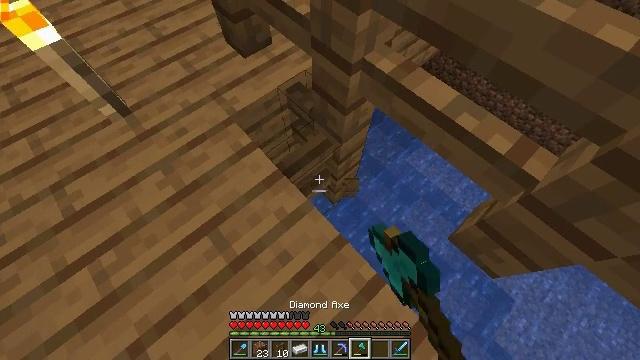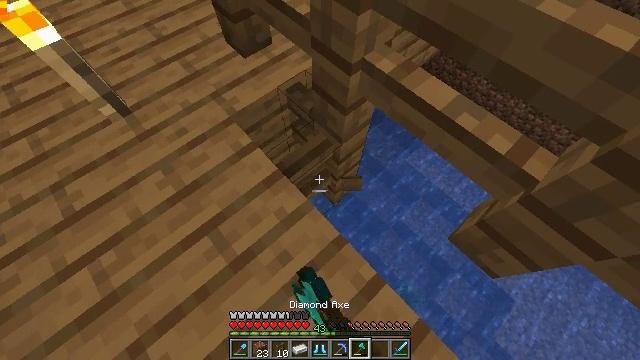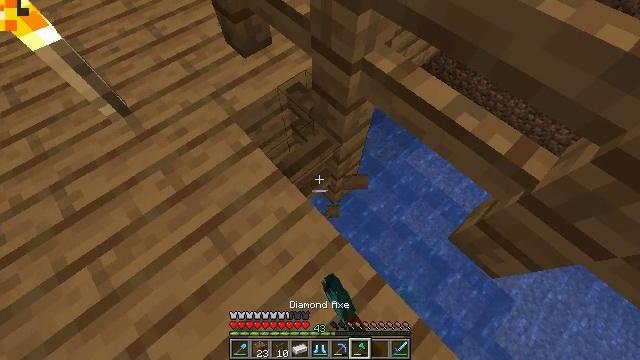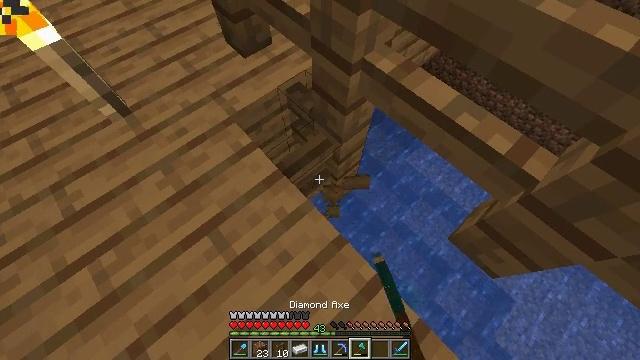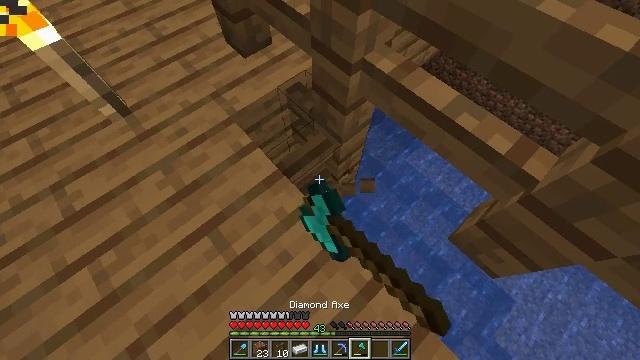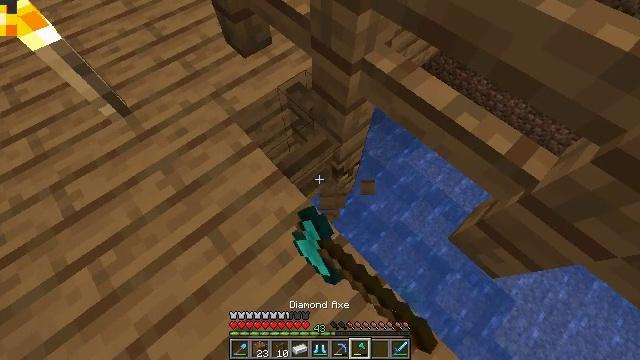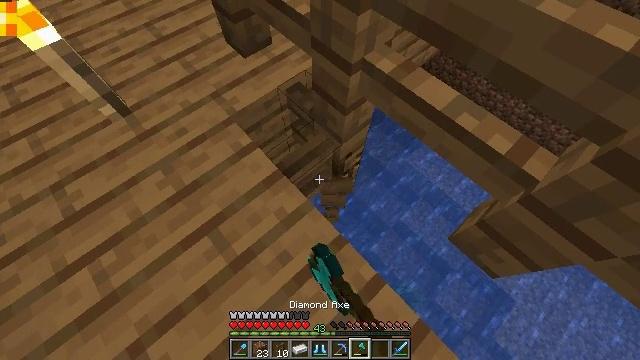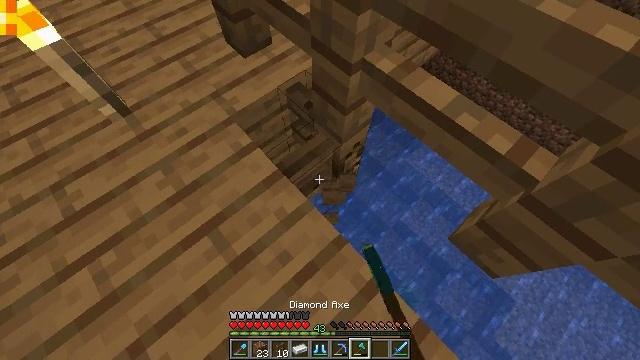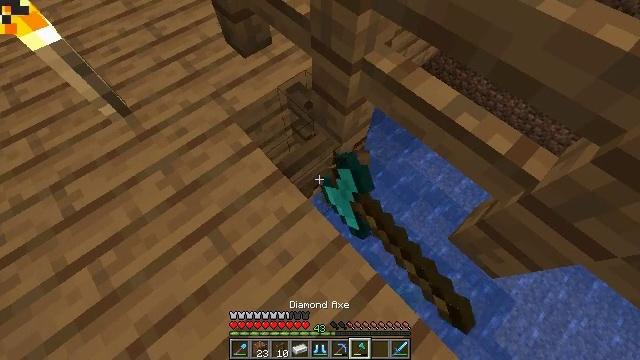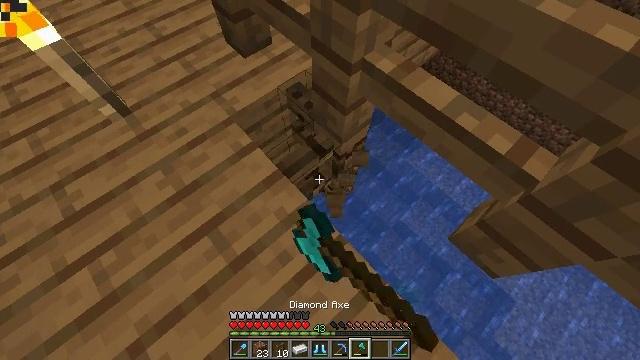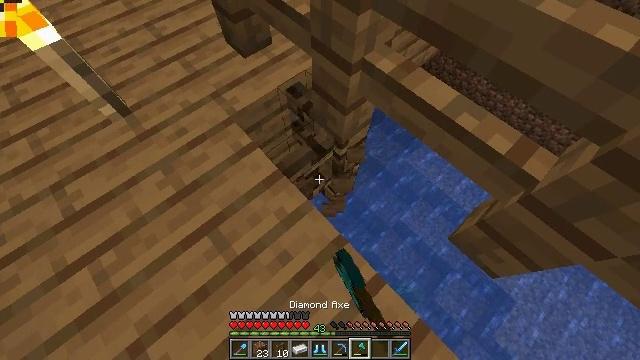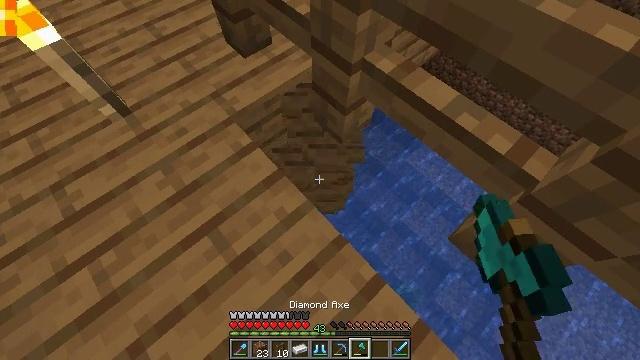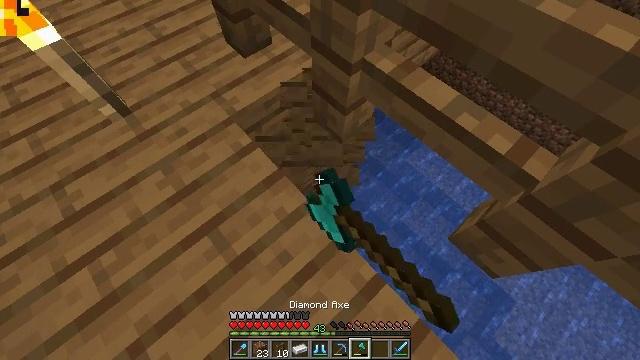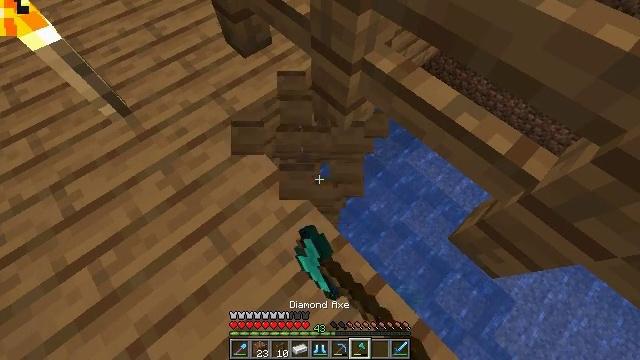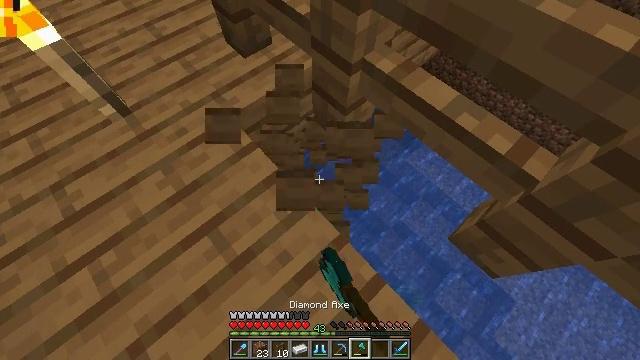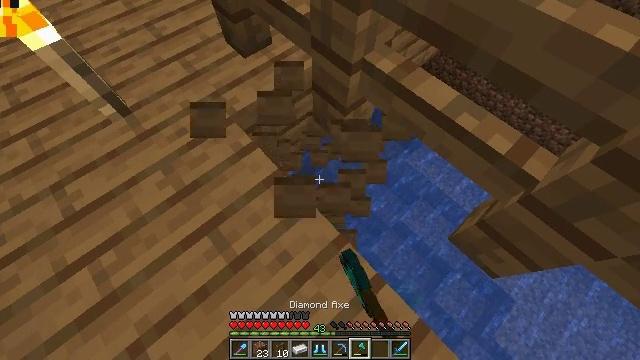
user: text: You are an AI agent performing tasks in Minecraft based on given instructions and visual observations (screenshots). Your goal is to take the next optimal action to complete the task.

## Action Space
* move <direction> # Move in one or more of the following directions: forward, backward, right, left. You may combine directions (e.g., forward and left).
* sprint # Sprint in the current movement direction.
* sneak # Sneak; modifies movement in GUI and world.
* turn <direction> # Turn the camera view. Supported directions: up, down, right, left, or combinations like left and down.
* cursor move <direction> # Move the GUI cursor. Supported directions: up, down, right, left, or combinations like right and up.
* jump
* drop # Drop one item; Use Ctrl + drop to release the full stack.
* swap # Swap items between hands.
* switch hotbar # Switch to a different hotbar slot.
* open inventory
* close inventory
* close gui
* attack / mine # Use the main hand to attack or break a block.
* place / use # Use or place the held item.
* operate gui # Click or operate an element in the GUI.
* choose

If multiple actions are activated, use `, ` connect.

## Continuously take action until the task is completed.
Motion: motion action
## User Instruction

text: Attack the spruce fence to dismantle it.
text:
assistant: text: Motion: sneak, attack / mine
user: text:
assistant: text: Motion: sneak, attack / mine
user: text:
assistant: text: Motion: sneak, attack / mine
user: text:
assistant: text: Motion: sneak, attack / mine
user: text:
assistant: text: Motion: sneak, attack / mine
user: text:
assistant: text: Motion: sneak, attack / mine
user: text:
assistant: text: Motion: sneak, attack / mine
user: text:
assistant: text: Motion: sneak, attack / mine
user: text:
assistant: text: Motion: sneak, attack / mine
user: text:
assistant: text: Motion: sneak, attack / mine
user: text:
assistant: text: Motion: sneak, attack / mine
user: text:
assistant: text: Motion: sneak, attack / mine
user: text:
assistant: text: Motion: sneak, attack / mine
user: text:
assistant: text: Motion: sneak, attack / mine
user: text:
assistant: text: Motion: sneak, attack / mine
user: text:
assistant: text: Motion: sneak, attack / mine
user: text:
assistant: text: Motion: move forward, sneak, attack / mine
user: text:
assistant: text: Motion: move forward, sneak, attack / mine
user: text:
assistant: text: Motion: move forward, sneak, turn left
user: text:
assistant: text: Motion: move forward, sneak, turn left and up
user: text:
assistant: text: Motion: move forward, sneak, turn left and up
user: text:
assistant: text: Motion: move forward and move left, sneak, turn left and up
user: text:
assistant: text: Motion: move forward and move left, sneak
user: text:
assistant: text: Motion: move forward and move left, sneak
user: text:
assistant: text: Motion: move forward and move left, sneak
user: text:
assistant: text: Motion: move forward and move left
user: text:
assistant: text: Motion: move forward, turn left
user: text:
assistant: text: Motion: move forward, turn left and up
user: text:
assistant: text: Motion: move forward, turn left and up
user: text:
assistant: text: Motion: move forward, turn left and up